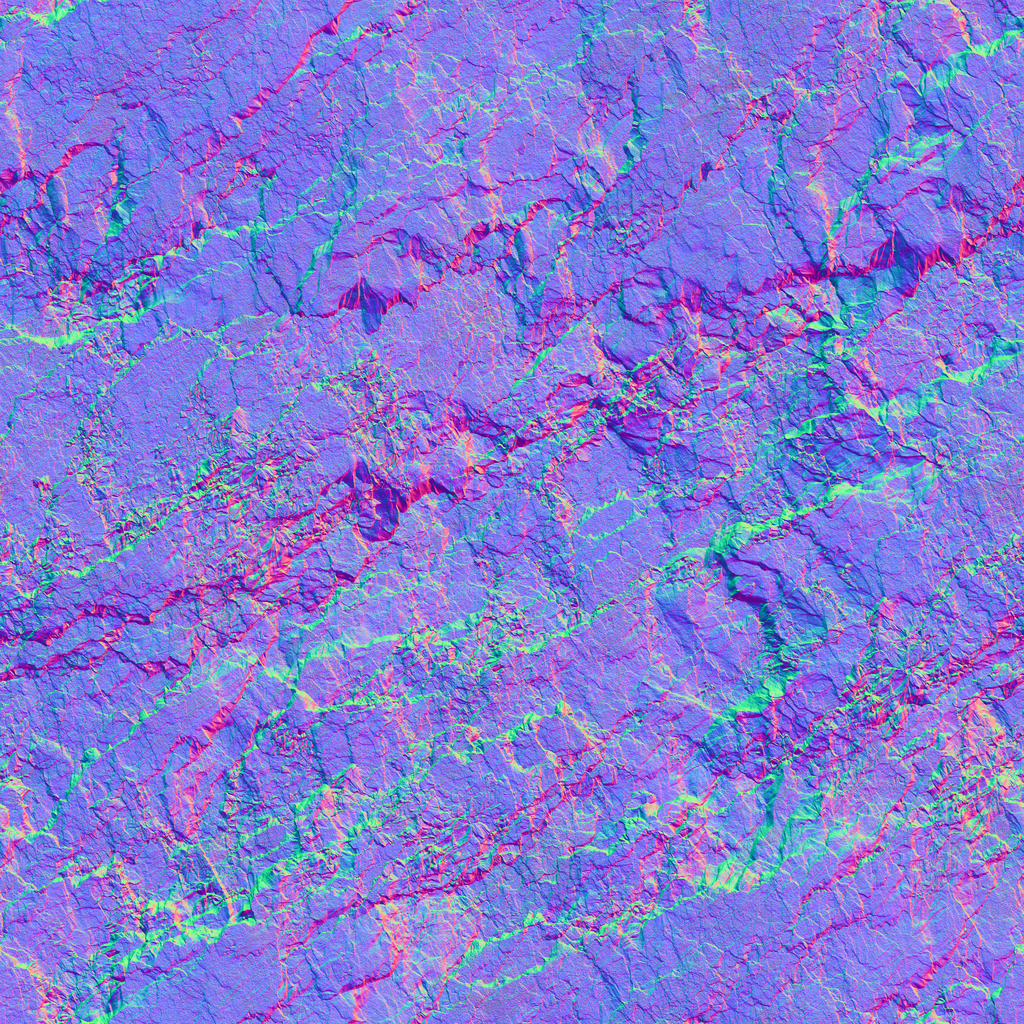
Texture map type: NormalGL